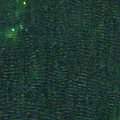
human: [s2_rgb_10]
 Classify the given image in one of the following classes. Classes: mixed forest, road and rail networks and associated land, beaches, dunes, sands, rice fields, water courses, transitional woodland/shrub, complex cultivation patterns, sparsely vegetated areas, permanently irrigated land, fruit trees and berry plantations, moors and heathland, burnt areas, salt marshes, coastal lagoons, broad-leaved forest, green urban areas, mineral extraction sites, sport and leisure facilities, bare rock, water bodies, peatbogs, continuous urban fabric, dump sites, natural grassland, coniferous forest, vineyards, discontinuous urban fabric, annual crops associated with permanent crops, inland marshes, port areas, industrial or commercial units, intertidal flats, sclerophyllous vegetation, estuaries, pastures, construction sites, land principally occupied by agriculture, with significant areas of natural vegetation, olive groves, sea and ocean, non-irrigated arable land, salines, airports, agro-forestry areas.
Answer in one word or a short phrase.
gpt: sea and ocean